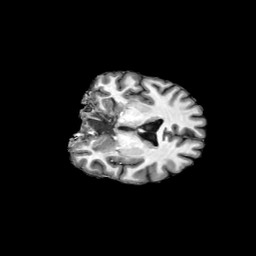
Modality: T1w
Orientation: coronal
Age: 31
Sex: male
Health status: ill